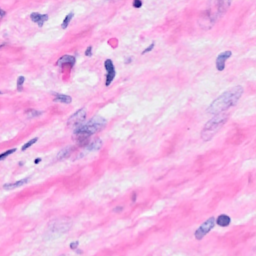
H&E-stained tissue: Breast